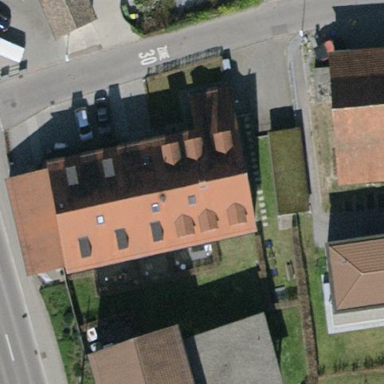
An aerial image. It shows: Gabled building with roof made of roof tiles.